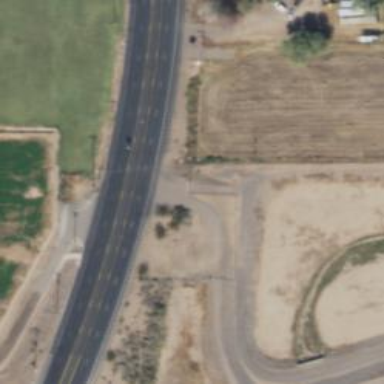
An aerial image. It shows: Secondary road with asphalt surface.